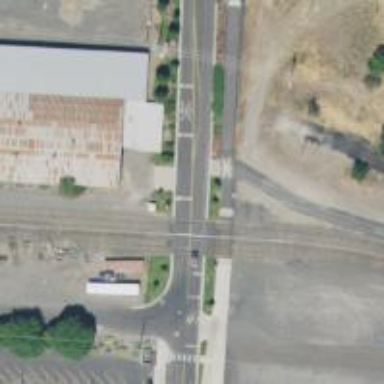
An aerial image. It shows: Railway crossing.